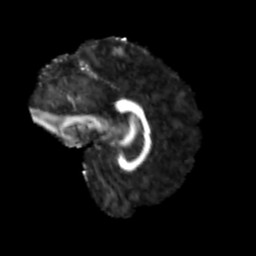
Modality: FA
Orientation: sagittal
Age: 47
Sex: male
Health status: healthy
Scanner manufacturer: siemens
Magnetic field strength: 3 T
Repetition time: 3.6 s
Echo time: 0.092 s